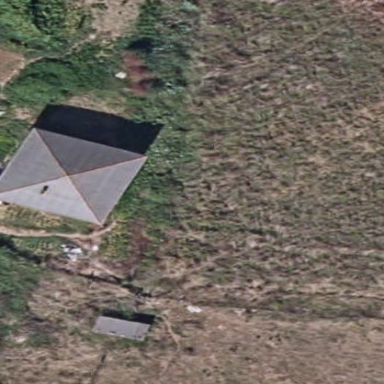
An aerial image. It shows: Simple and straightforward house.